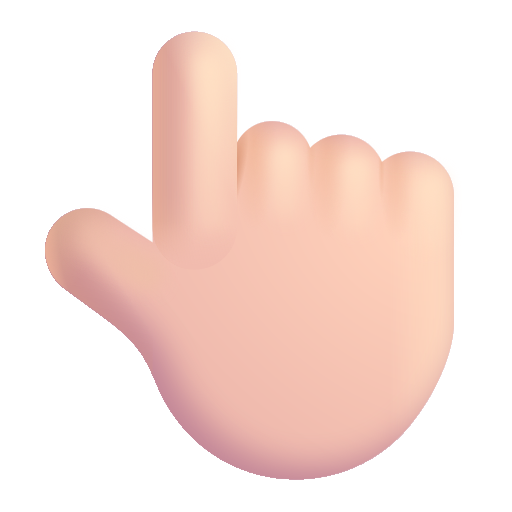
backhand index pointing up color light